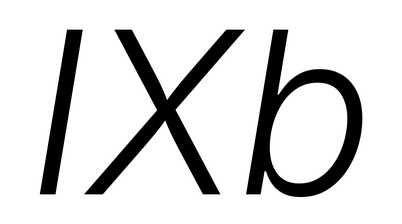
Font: Inter-Italic_Light_Italic